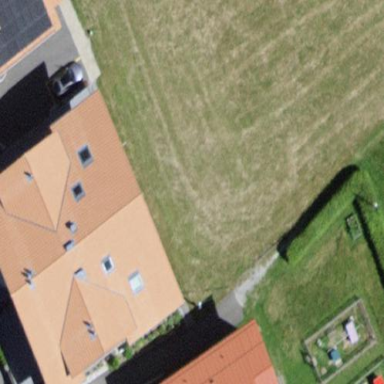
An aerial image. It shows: Residential building.